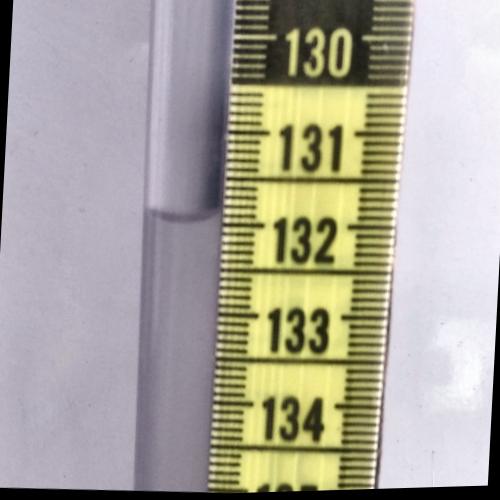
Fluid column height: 131.9 cm